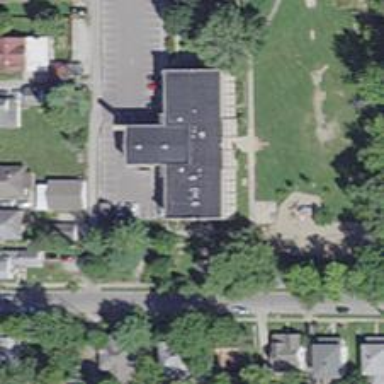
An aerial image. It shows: School.